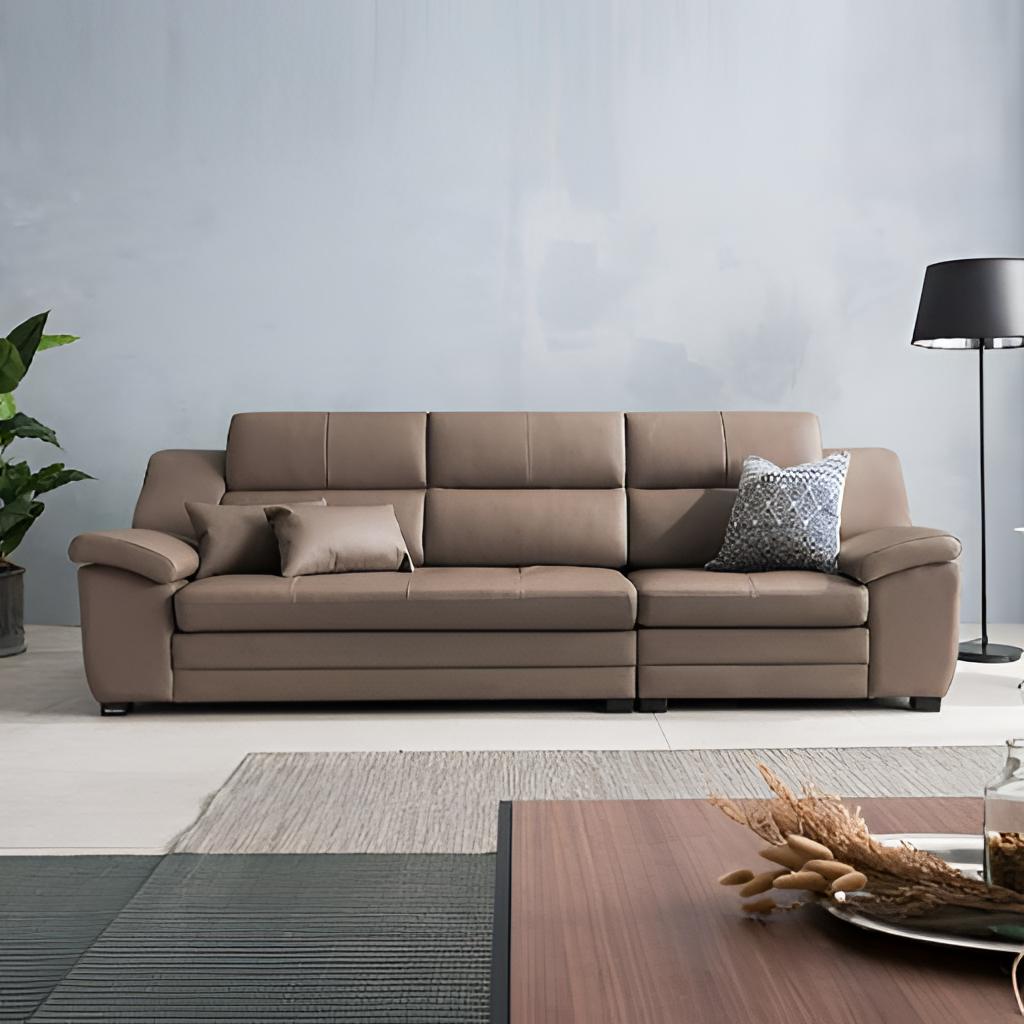
living room, leather sofa, tile flooring, with large square pattern, blue paint wallpaper, with solid pattern, contemporary